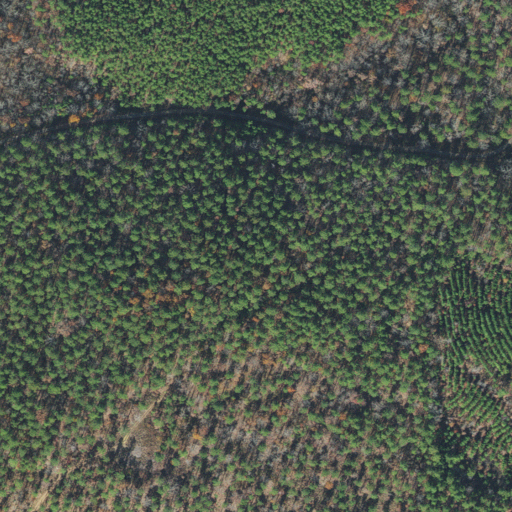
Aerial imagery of mountain in Arkansas named Marble Hill containing evergreen forest, mixed forest, open development, and deciduous forest